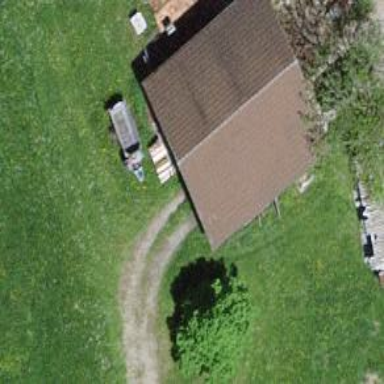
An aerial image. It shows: Shed.